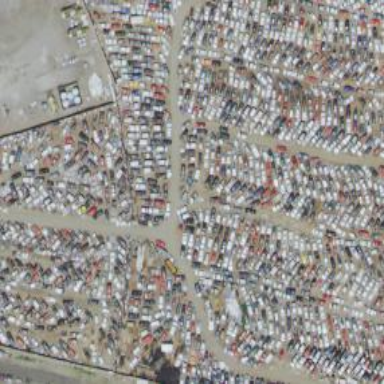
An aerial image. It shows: Industrial area designated as auto wrecker yard.